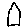
Label: house